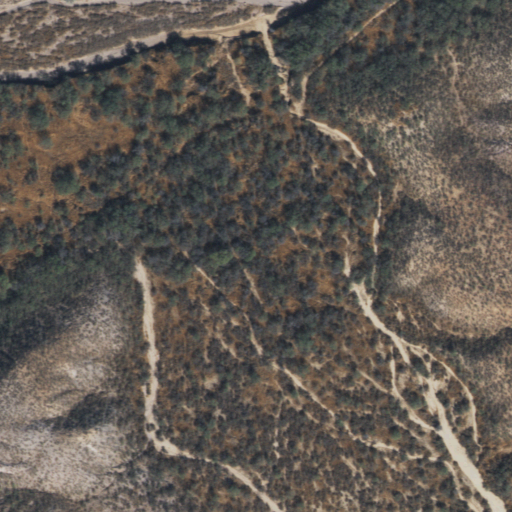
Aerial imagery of valley in Arizona named Calera Draw containing shrub, grassland, and woody wetlands